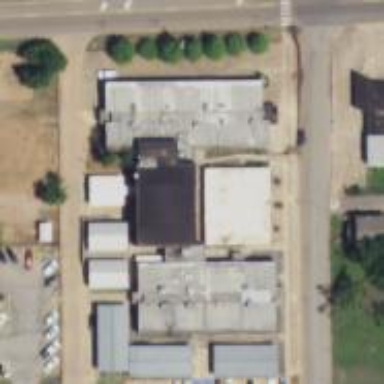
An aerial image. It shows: School.